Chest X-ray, PA view. Patient: 34 years old, sex M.
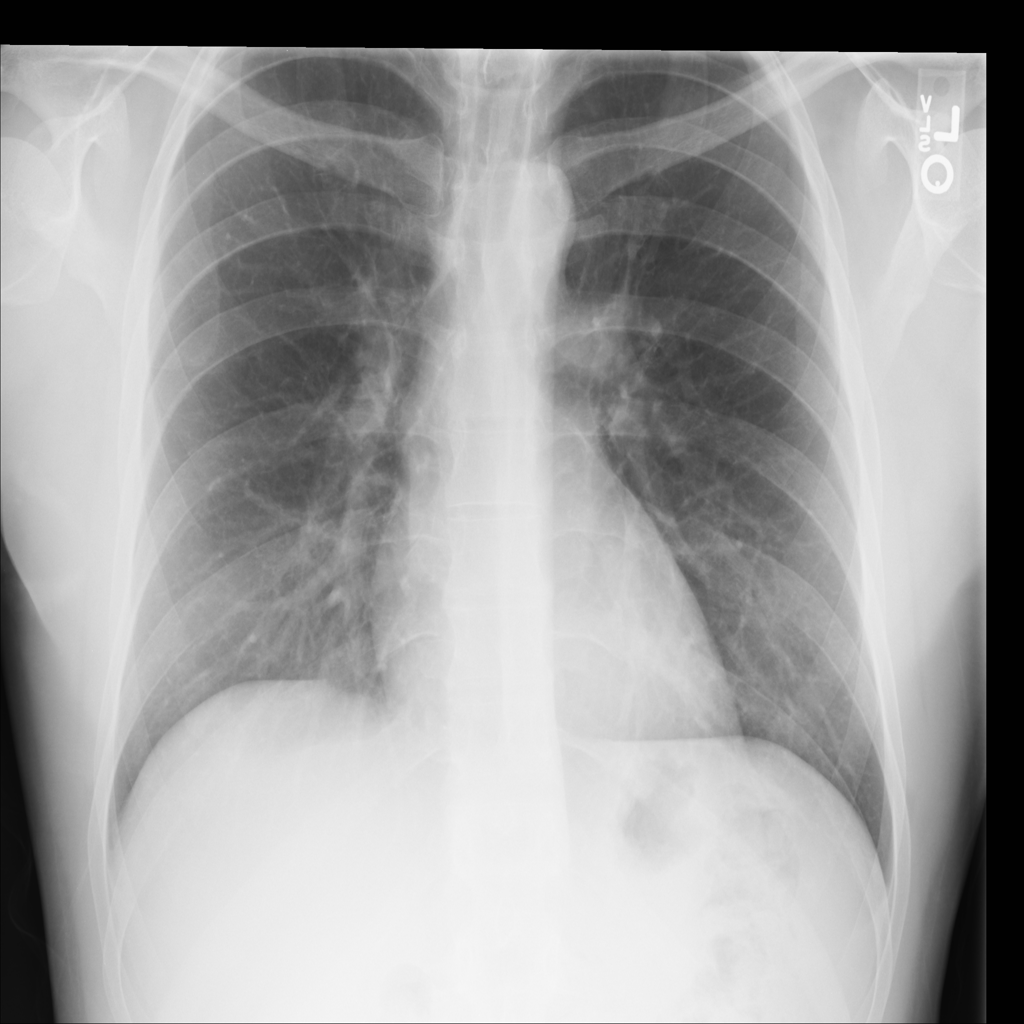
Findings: No Finding